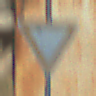
Verkehrszeichen: VorfahrtGewaehren
Umgebung: Outdoor, Suburban
Tageszeit: MorningAfternoon
Wetter: Clear
Licht: Natural
Jahreszeit: NotSpecified
Kontrast: HighContrast